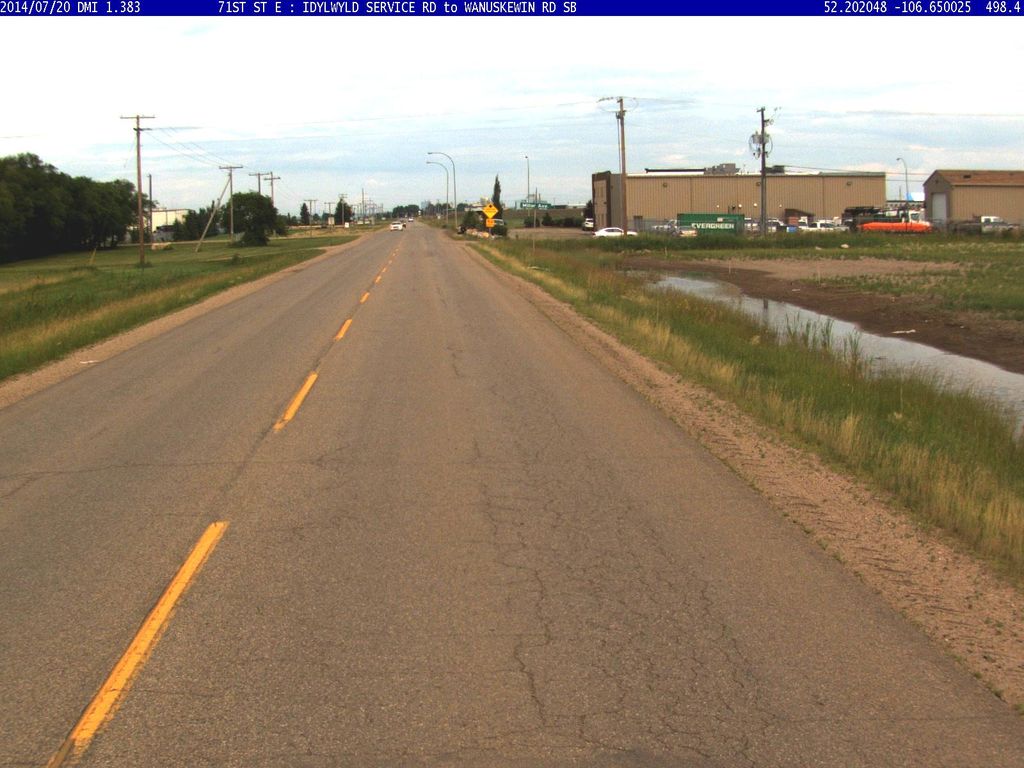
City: saskatoon